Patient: sex F, age 39
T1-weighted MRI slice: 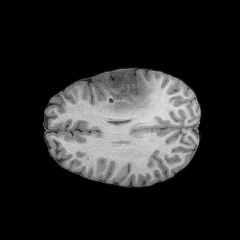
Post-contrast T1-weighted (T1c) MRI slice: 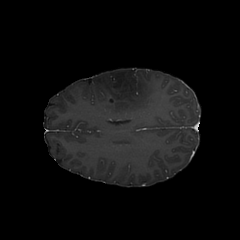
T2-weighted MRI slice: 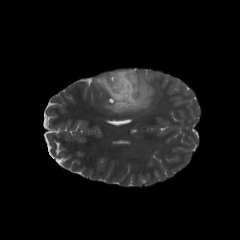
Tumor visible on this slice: yes
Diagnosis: Astrocytoma, IDH-mutant
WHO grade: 2